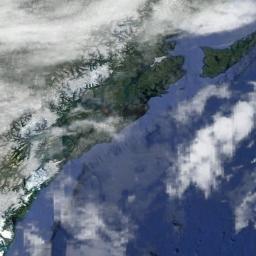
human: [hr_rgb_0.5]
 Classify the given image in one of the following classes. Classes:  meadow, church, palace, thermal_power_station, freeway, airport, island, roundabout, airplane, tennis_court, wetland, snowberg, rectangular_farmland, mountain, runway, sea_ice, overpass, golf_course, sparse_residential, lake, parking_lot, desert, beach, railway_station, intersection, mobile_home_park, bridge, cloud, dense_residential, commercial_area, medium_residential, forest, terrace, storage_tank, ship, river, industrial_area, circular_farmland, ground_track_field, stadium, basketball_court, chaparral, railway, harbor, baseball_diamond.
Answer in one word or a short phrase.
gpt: cloud